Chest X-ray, PA view. Patient: 57 years old, sex F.
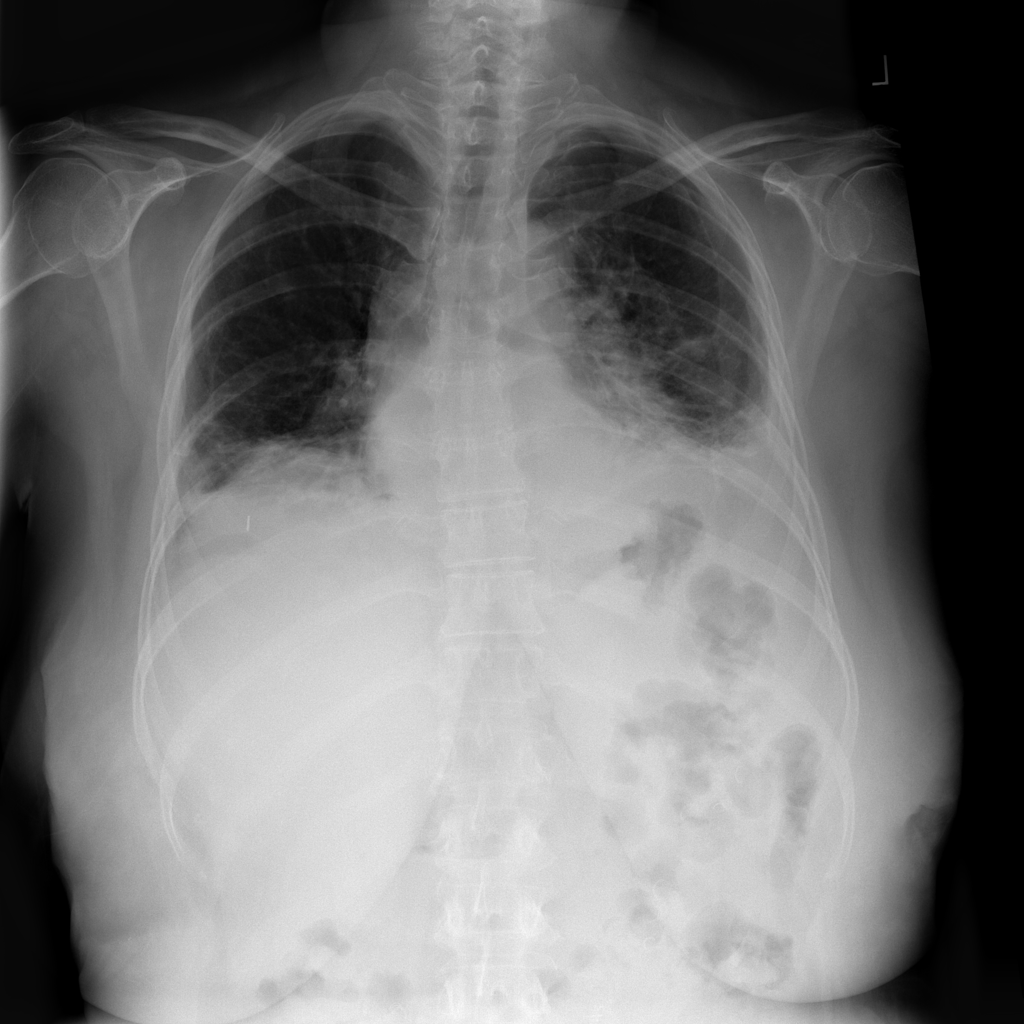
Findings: No Finding